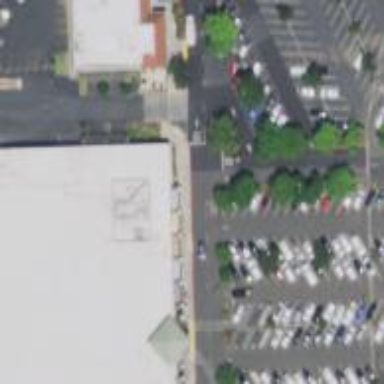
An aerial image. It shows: Supermarket building.